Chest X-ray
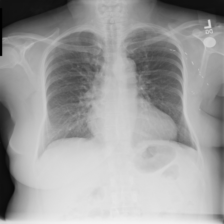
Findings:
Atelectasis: negative
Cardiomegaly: negative
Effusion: negative
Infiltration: negative
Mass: negative
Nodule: negative
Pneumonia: negative
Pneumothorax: negative
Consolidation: negative
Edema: negative
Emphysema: negative
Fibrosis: negative
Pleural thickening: negative
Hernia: negative